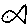
Label: fish